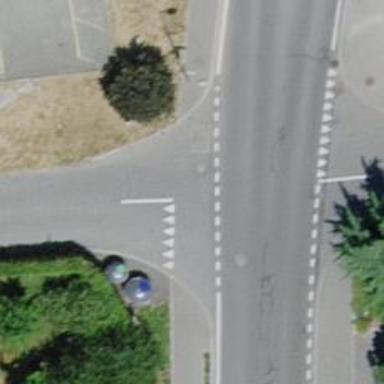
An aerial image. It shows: Residential road with asphalt surface and traffic calming measures in place.